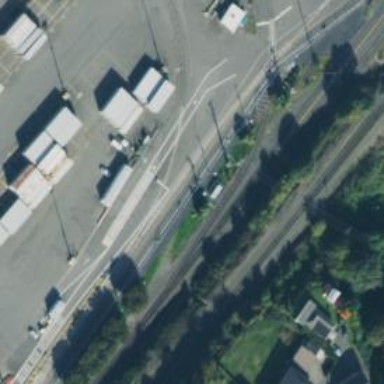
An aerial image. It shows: Rail spur service.